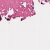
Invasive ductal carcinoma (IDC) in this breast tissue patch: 0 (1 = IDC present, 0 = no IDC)